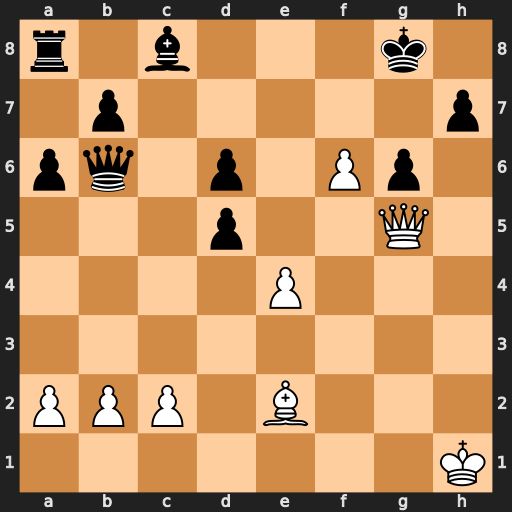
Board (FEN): r1b3k1/1p5p/pq1p1Pp1/3p2Q1/4P3/8/PPP1B3/7K
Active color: w
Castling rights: -
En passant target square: -
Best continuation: Qxd5+ Be6 Qxe6+ Kh8 Qe7